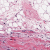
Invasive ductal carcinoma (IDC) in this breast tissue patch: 0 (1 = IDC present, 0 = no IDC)